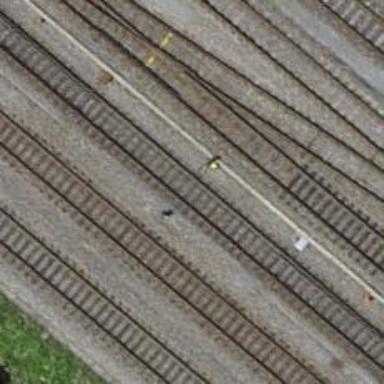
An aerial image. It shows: Railway switch.